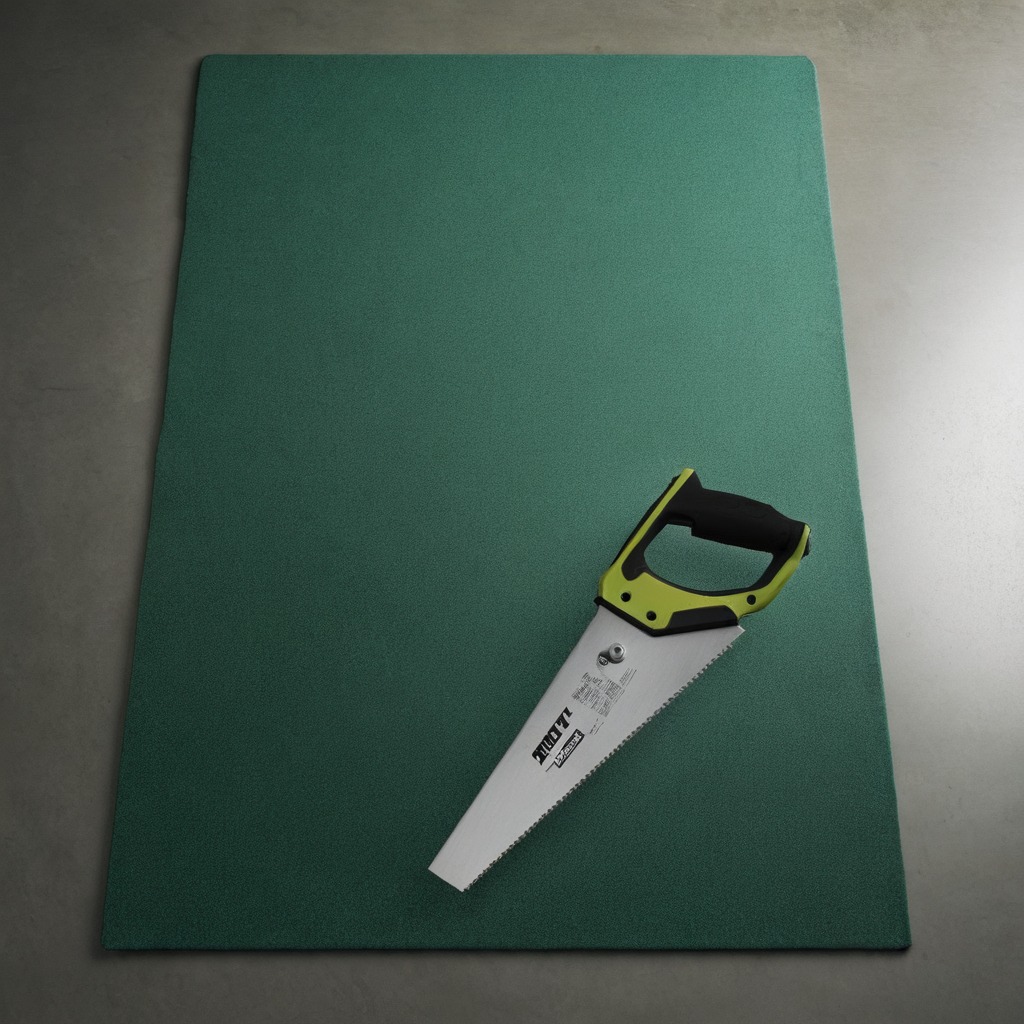
A metal saw is lying on a clean granite tabletop inside a workshop under bright overhead lighting crisp shadows high clarity worn but beneath the mat